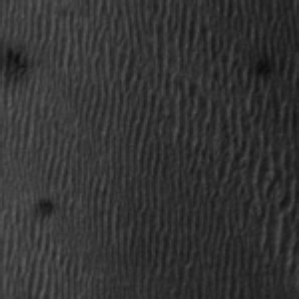
Label: frost